Question: I am currently generating a plot of the form:

What I want to add is on the bottom axis I want to write some text, as each point has some different settings. For example at point 0 I would like to write (angling down as the text is long) true, true, true, true then at point 1 true, true, true, false, ... , false, false, false flase.
Can someone please explain how I can accomplish this?
Thanks
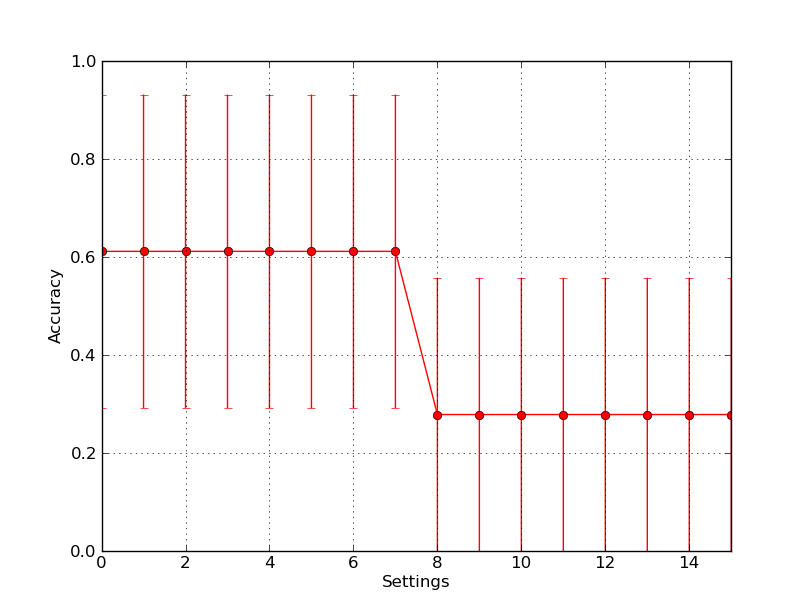
Answer: See <URL>. What you want is something like:
'''
ax.set_xticklabels(['true true true...', 'true true false...', ...], rotation=45)
'''